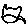
Label: cat